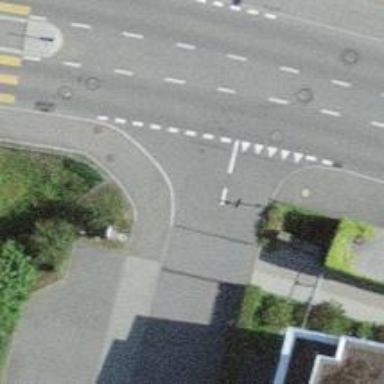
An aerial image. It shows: Unmarked crossing on footway.